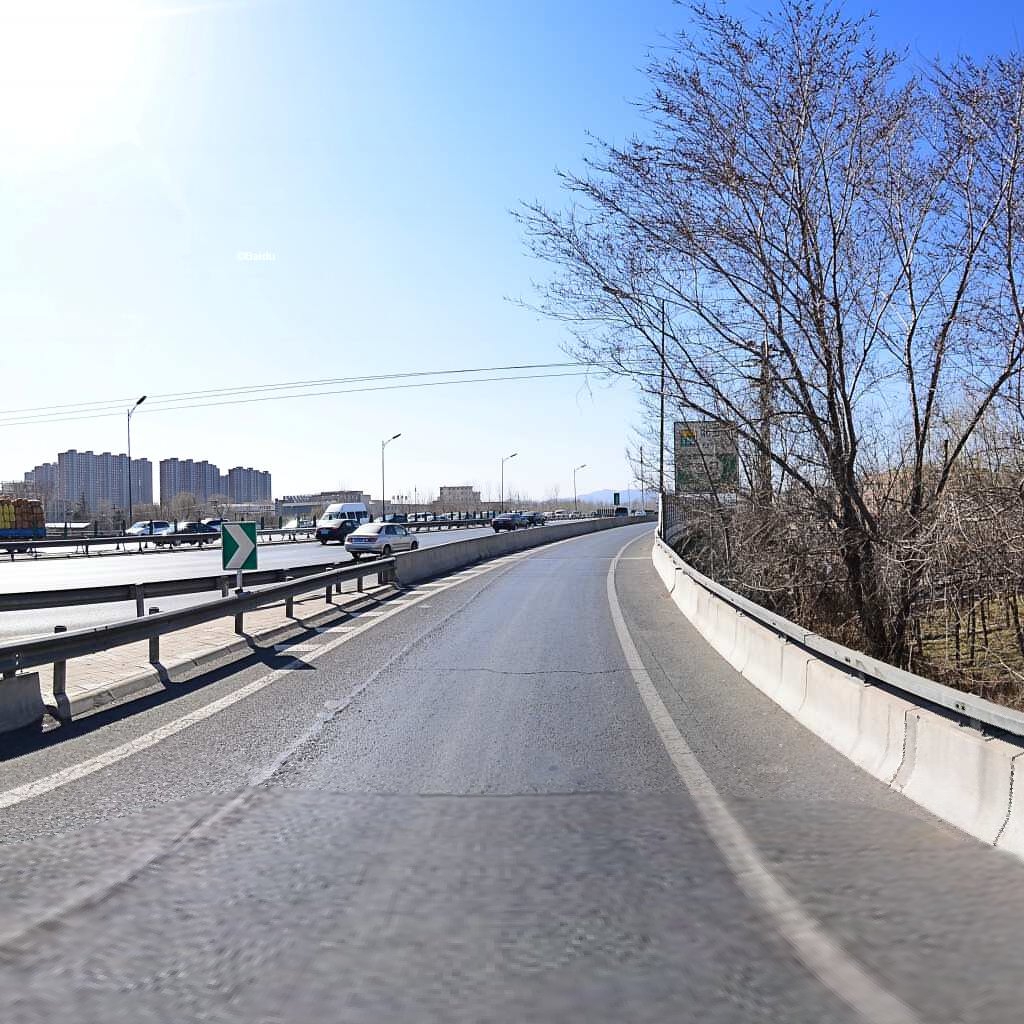
Region: Haidian
Road damage annotations: transverse crack, longitudinal crack, longitudinal crack